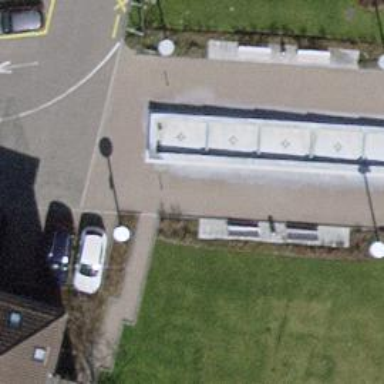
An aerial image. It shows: Bench.